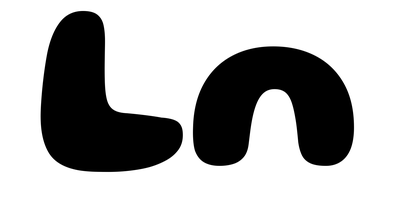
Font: Gluten_Bold